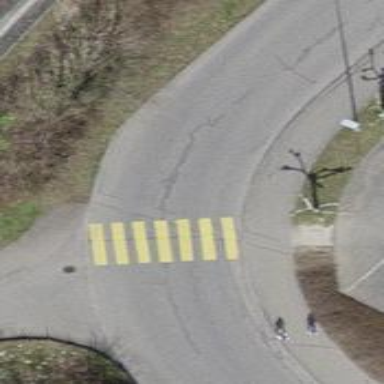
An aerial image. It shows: Marked crossing on the road with clear markings.